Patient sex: M
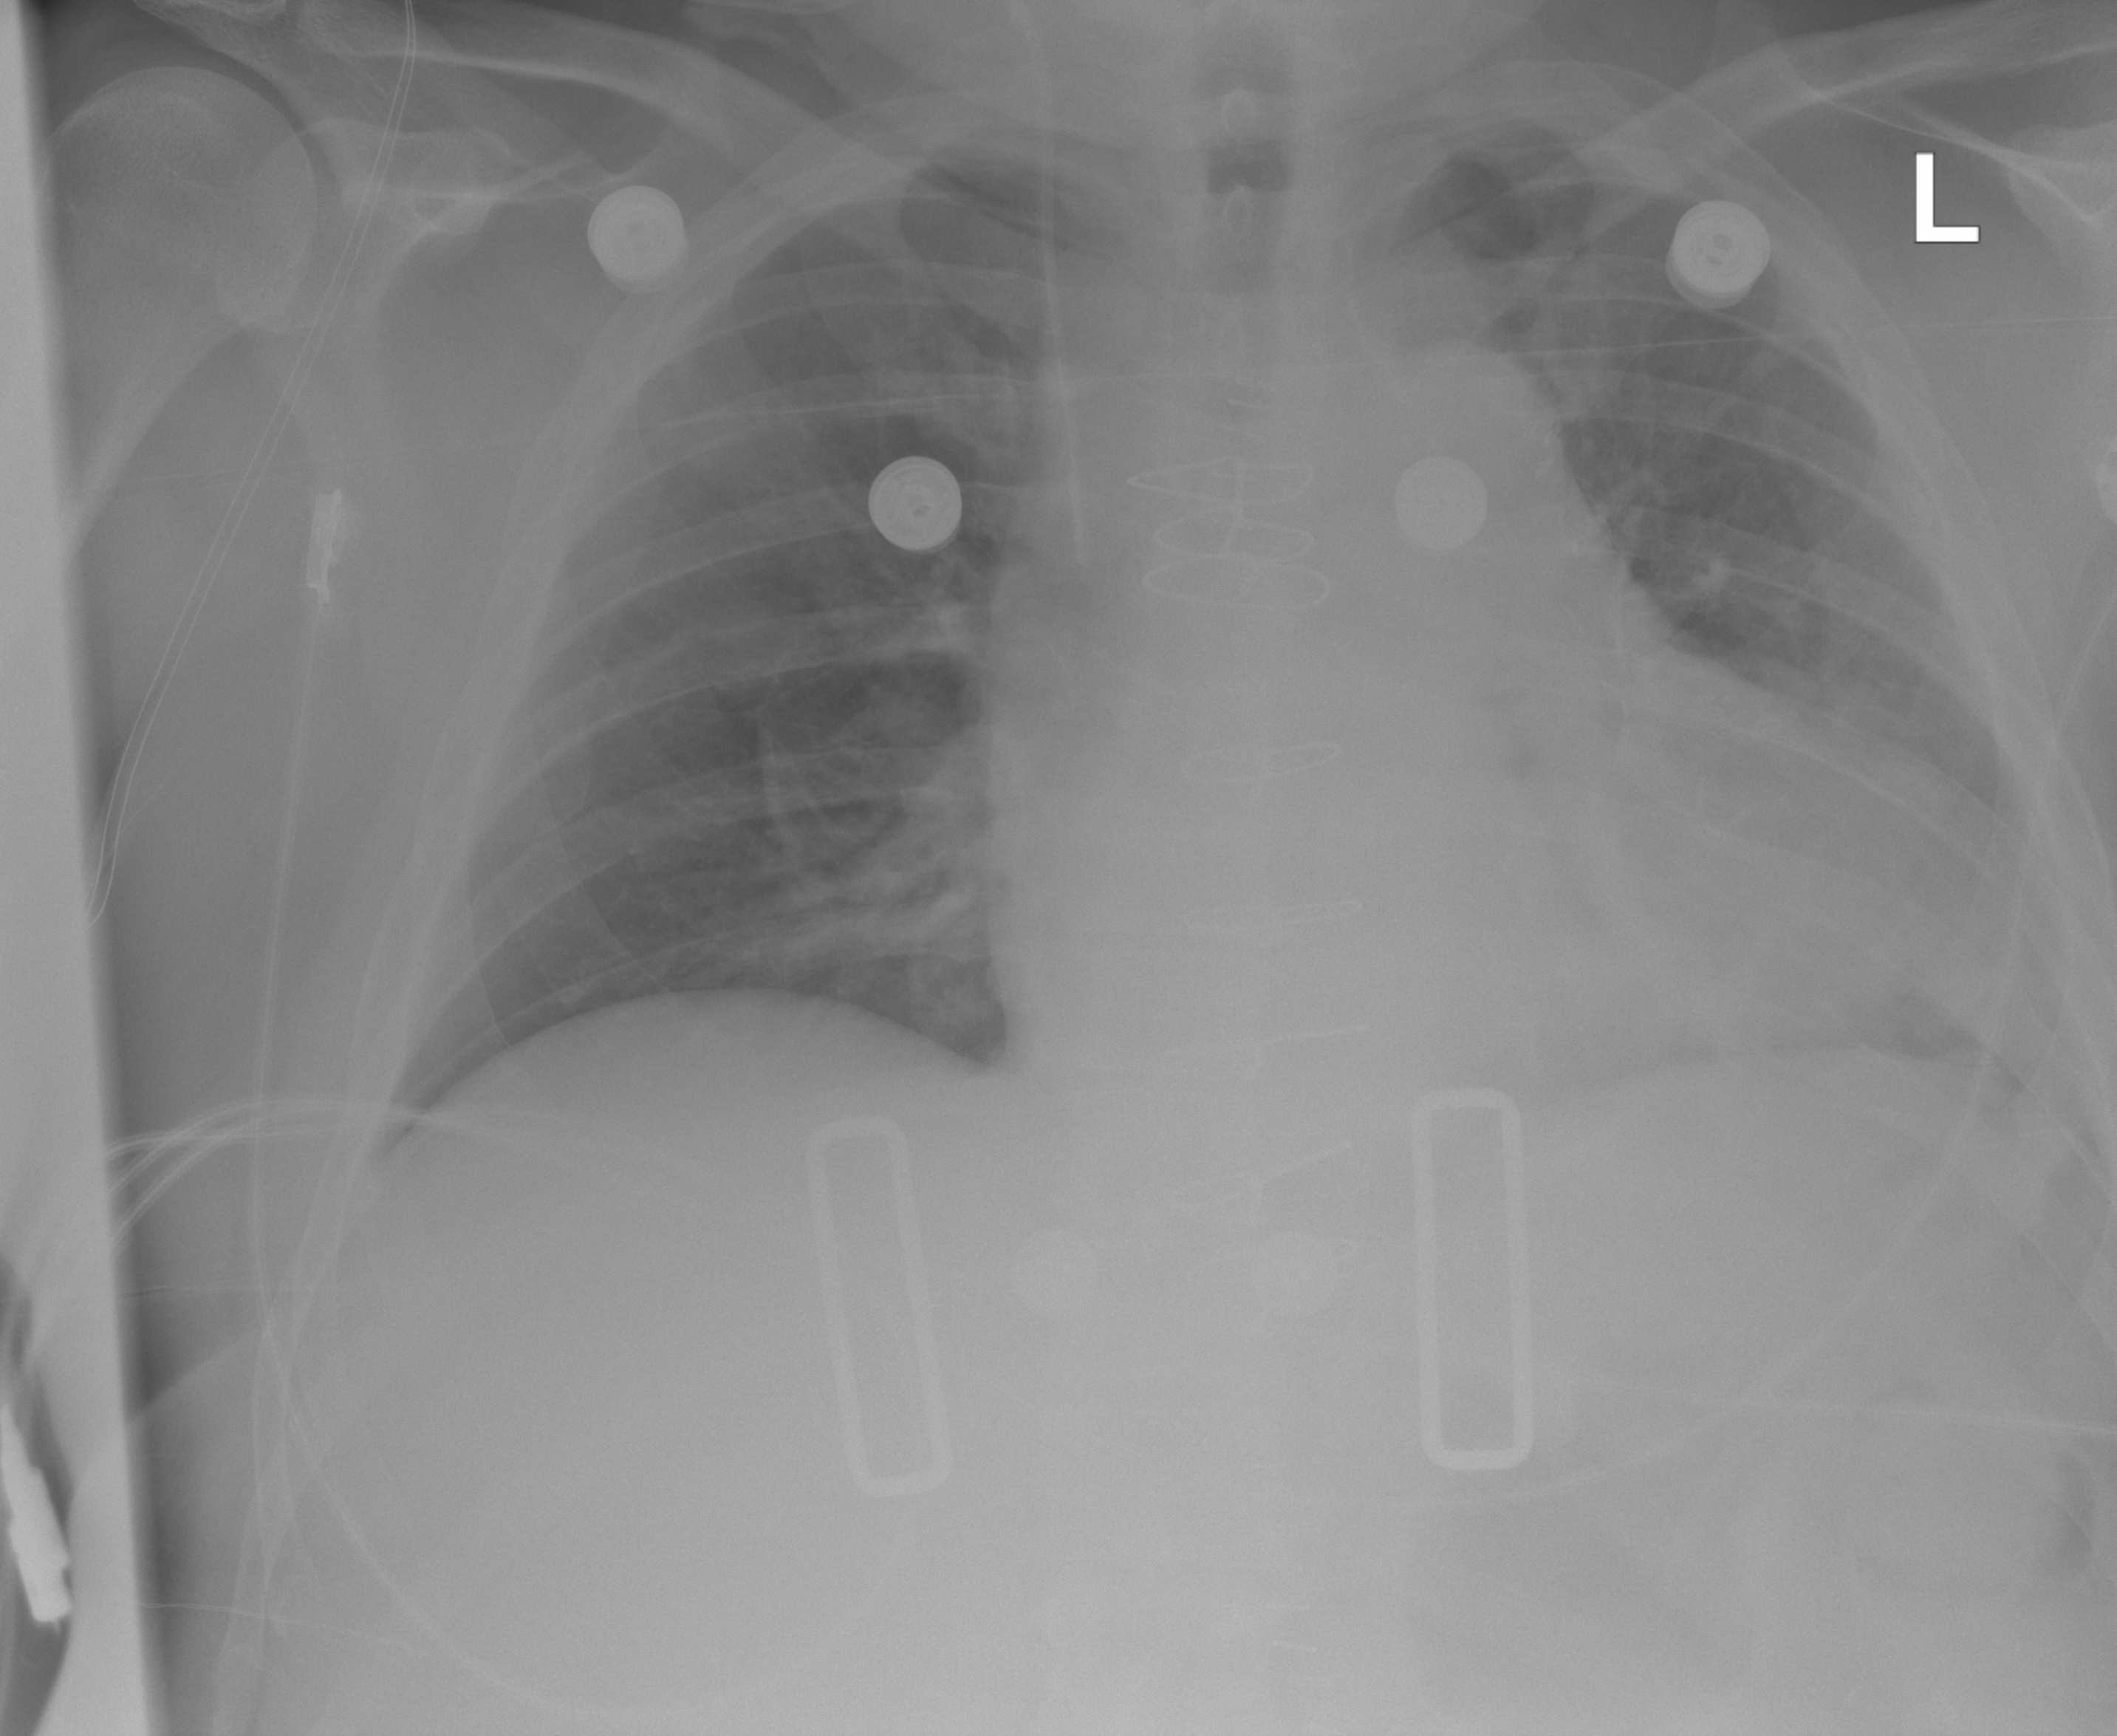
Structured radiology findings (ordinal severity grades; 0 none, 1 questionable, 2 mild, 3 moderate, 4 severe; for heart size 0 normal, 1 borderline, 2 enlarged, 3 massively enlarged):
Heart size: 3
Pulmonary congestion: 2
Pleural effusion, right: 0
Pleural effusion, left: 2
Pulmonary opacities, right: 0
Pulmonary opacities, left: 2
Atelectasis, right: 2
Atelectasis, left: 3